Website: macys
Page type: delivery-shipping
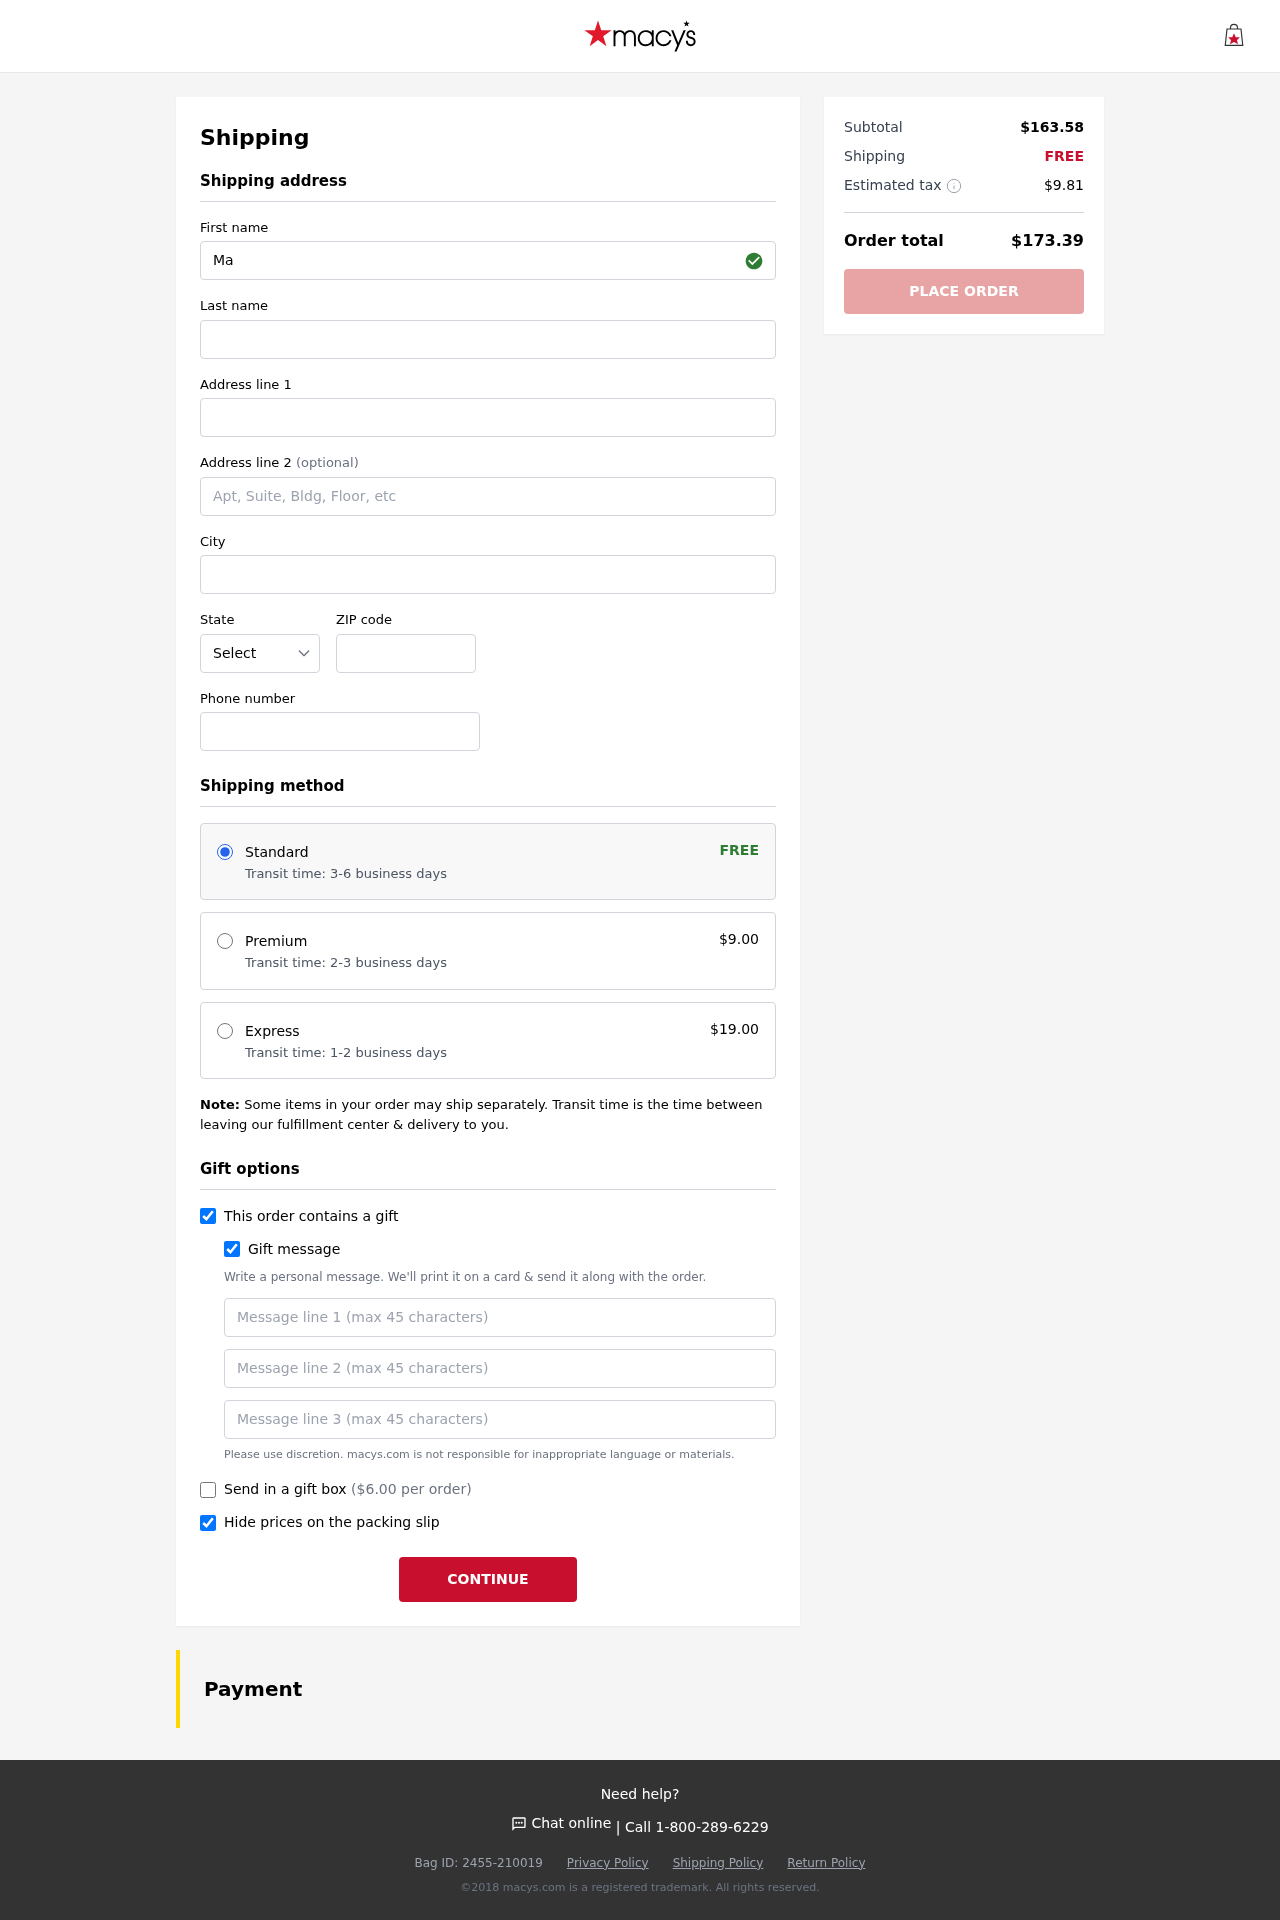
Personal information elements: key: PII_STATE_ABBR
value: WA
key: PII_FIRSTNAME
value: Matthew
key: PII_LASTNAME
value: Obrien
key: PII_STREET
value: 95827 Bennett Orchard
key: PII_STREET2
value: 2864 Bryant Plaza Suite 575
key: PII_CITY
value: Kimberlyborough
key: PII_POSTCODE
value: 03022
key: PII_PHONE
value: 4546590003
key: PII_GIFT_MESSAGE
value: Hey Susan, I thought you’d love this cozy duvet set to brighten up your space! Can’t wait to see how it complements everything else in your home. Enjoy snuggling in style!  Matthew
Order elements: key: ORDER_SHIPPING_STANDARD
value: Transit time: 3-6 business days
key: ORDER_SHIPPING_COST
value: FREE
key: ORDER_SHIPPING_PREMIUM
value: Transit time: 2-3 business days
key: ORDER_SHIPPING_PREMIUM_PRICE
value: $9.00
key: ORDER_SHIPPING_EXPRESS
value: Transit time: 1-2 business days
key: ORDER_SHIPPING_EXPRESS_PRICE
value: $19.00
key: ORDER_GIFT_BOX_PRICE
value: ($6.00 per order)
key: ORDER_SUBTOTAL
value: $163.58
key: ORDER_SHIPPING_COST2
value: FREE
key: ORDER_TAX
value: $9.81
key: ORDER_TOTAL
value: $173.39